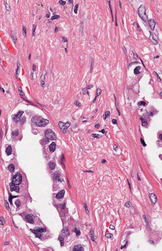
Tumor epithelial tissue: yes
Tumor-associated stroma tissue: yes
Normal tissue: no